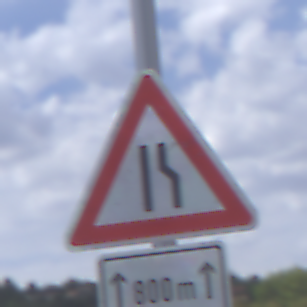
Verkehrszeichen: EinseitigVerengteFahrbahnRechts
Zusatzzeichen unten: LaengeEinerStrecke1
Umgebung: Outdoor, Nature
Tageszeit: Midday
Wetter: PartlyCloudy
Licht: Natural
Jahreszeit: NotSpecified
Kontrast: HighContrast